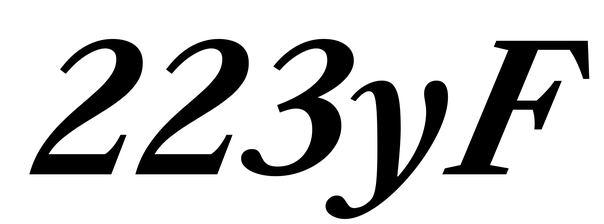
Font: LibreCaslonText-Italic_Bold_Italic